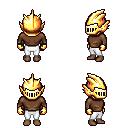
a pixel art fantasy rpg character, female body template, human, dark skin, brown long-sleeve shirt, white pants, pink parted hairstyle, gold helm, gold gloves, four views (front, back, left, right), 2x2 character sprite sheet, small pixel art, hard edges, no anti-aliasing